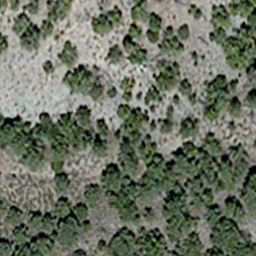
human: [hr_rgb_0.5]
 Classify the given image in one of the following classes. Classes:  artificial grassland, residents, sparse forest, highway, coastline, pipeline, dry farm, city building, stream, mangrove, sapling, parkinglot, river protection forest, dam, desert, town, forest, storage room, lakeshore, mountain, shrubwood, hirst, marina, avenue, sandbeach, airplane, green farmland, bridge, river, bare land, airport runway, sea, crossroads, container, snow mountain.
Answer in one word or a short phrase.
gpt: sparse forest